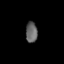
Tissue: lung
Cell type: Fibroblasts
Senescence score: 0.563
Nuclear area (px): 234
Mean DAPI intensity: 99.551